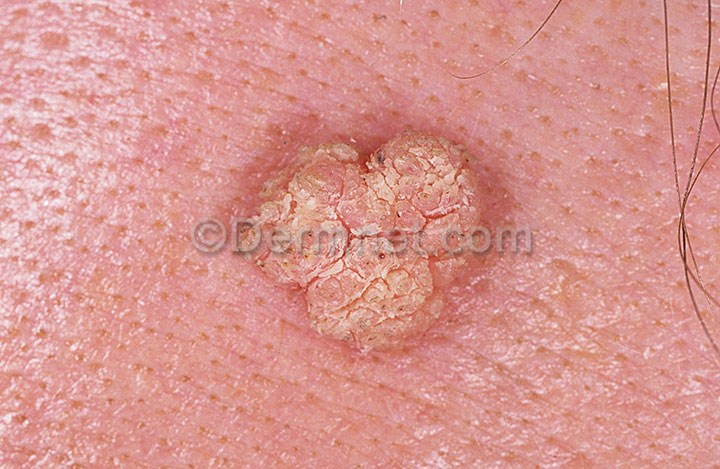
Disease: Seborrheic Keratoses and other Benign Tumors